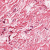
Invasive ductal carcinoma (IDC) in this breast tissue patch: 0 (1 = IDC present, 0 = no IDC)